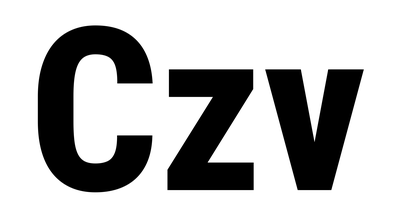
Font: Roboto_Condensed_ExtraBold